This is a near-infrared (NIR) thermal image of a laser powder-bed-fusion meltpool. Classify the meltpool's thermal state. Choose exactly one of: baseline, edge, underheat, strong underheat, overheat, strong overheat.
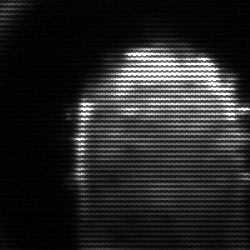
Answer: baseline